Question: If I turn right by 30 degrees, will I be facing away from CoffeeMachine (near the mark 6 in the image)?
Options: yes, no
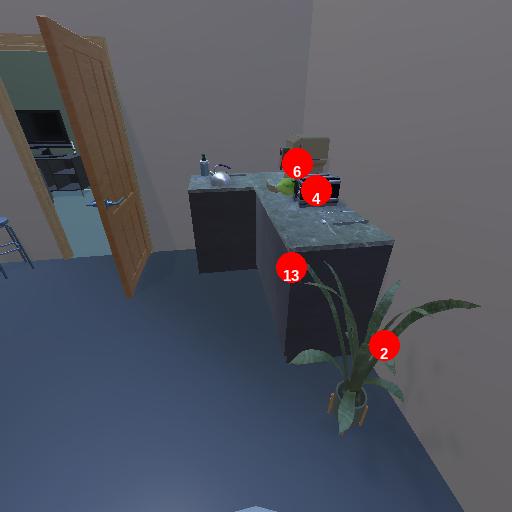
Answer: yes